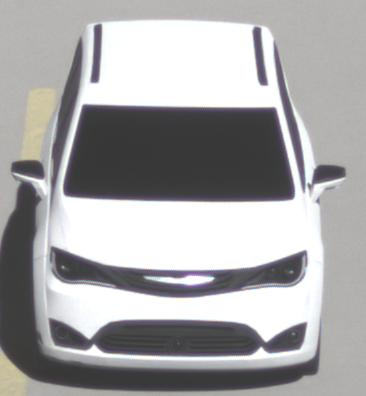
Make: Chrysler
Model: Pacifica
Detailed model: -
Model produced from: 2016
Model produced until: 2020
Doors: 5
Color: white
Road condition: dry road
Daytime: morning or afternoon
Contrast: high contrast